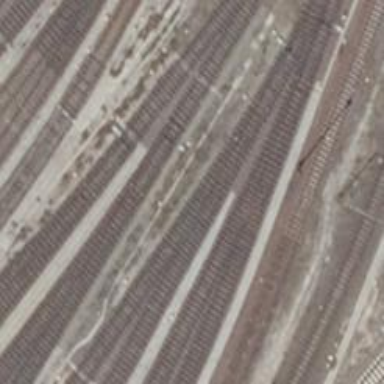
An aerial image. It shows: Railway switch.